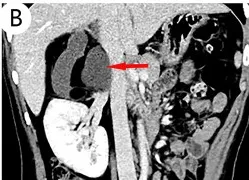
CT scan of blood vessels: No abnormalities in bilateral renal arteries were discovered in CT imaging of renal arteries. Coronal [, arrow.
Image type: radiology (ct)